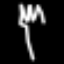
Label: fork